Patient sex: M
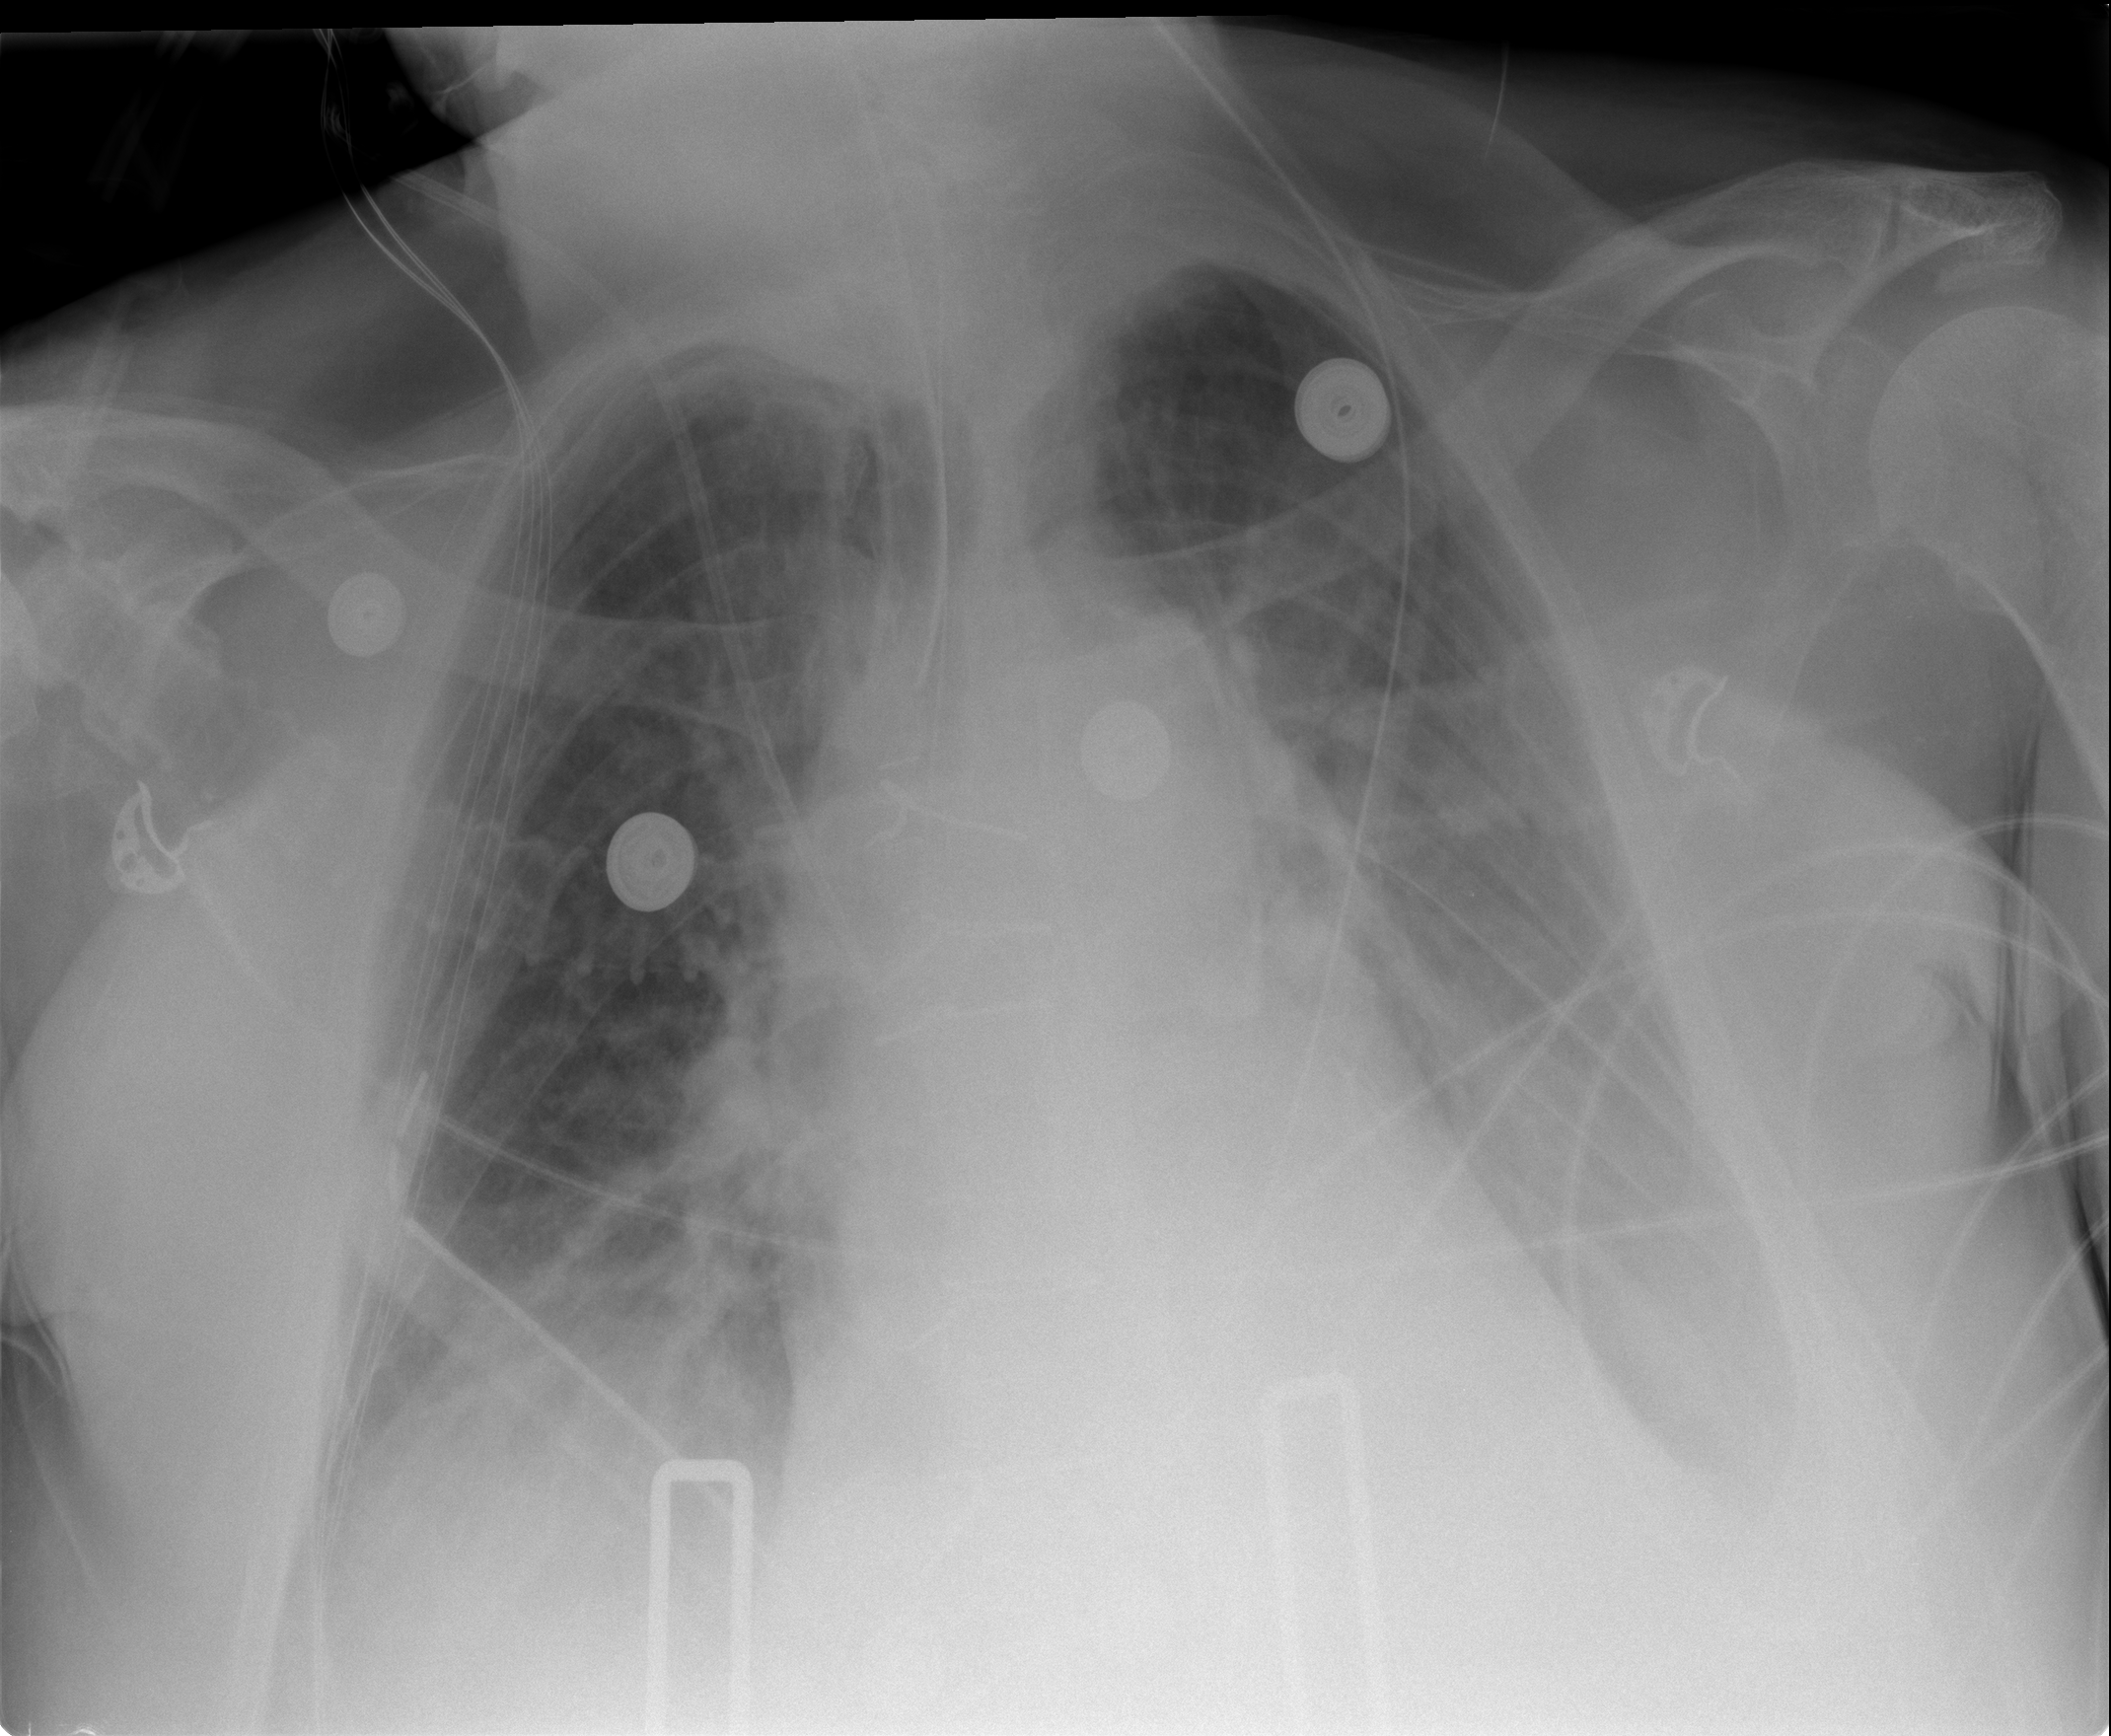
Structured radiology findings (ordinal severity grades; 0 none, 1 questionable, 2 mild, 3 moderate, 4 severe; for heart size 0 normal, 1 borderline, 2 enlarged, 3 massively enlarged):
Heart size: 2
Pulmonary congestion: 2
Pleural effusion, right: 1
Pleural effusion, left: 2
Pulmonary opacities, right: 0
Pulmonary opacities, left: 0
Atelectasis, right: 2
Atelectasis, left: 2